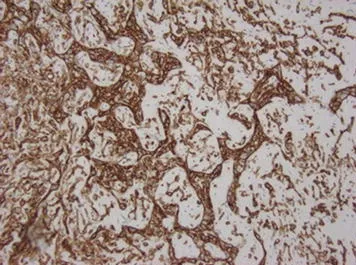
CD34 immunohistochemical stain, x200. Tumor cells stain positively for endothelial marker CD34. This stain also highlights the anastomosing cord-like architecture of the tumor which recapitulates the formation of primitive blood vessels.
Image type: pathology (immunostaining)